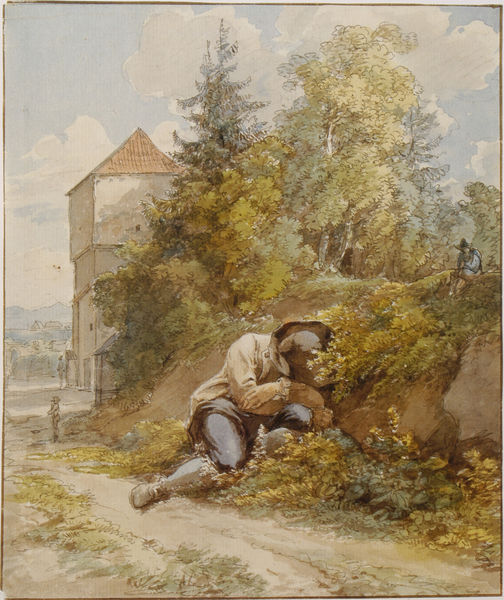
Titel: Schlafender Mann am Wegesrand
Künstler: Johann Georg von Dillis
Standort: München
Institution: Stadtarchiv München, Historischer Verein von Oberbayern, Dillis-Sammlung
Schlagwörter: baum, berg, blau, gemälde, hand, himmel, kopf, laub, mann, schlaf, wolken, aquarell, bäume, gelb, grün, landschaft, menschen, sand, sitzen, stadt, blumen, fenster, frau, hell, hut, licht, männer, pastell, strasse, tür, weiss, zeichnung, dach, gebäude, haus, weg, wolke, malerei, meschen, betrunken, hemd, hose, jacke, wand, arm, mensch, stehen, stein, steine, trauer, erde, hügel, natur, busch, büsche, gebüsch, pfad, sonne, person, pflanze, pflanzen, wald, genre, turm, garten, maus, bein, ruhe, liegen, ruhen, schlafen, schuhe, abhang, berge, fels, gebirge, hang, dorf, mauer, ziegel, herbst, pause, rast, rand, böschung, tannen, tor, tusche, wandern, traum, weinen, nadelbaum, tanne, schuh, büme, wanderer, nadelbäume, wächter, wegrand, zwerg, pflanzne, reisender, ausruhen, schlafender, rasten, wegesrand, strassenrand, pfalnze, wachturm, riese, verschränkung, schalfend